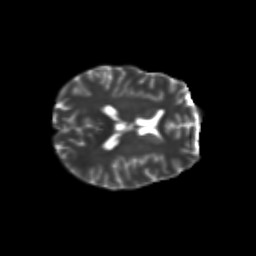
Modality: T2w
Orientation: axial
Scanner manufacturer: siemens
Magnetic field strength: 3 T
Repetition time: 9.2 s
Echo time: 0.084 s